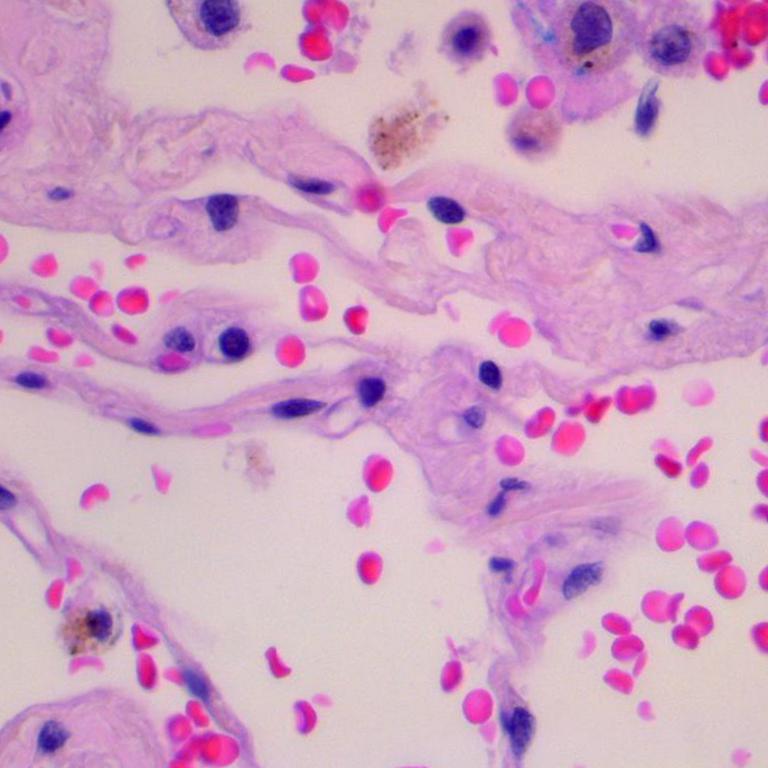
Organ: lung
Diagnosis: benign